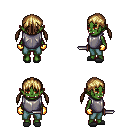
a pixel art fantasy rpg character, female body template, orc, green skin, steel chest armor, teal pants, blonde twin-tailed hairstyle, gold gloves, gray slippers, dagger, four views (front, back, left, right), 2x2 character sprite sheet, small pixel art, hard edges, no anti-aliasing